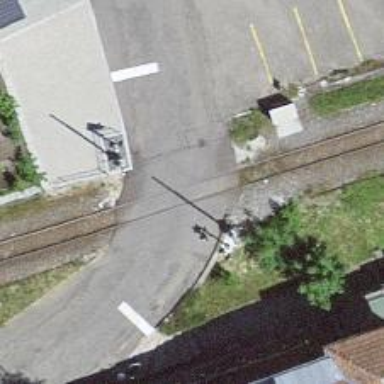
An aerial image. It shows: Level crossing along the railway.